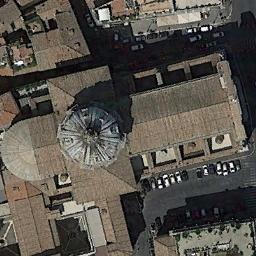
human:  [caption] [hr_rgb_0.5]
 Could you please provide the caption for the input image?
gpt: The church with a circular pointed tower and the rest of the church has a cross-shaped sloping roof .

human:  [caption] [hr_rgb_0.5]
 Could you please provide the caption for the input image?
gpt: This is a church with a domed roof .

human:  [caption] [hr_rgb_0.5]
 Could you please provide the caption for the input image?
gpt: There is a church with a circular roof next to the parking lot .

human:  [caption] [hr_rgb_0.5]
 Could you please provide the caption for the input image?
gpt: A church with a cross structure beside some buildings .

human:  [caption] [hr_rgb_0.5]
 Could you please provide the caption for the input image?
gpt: A church with a brown roof  The main house of the church has a cross-shaped roof  There are many trees and parked vehicles around the church .